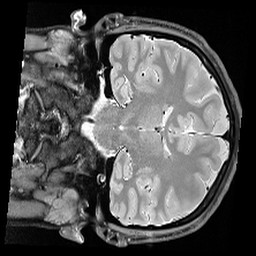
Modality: PDw
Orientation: coronal
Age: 21
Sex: male
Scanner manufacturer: siemens
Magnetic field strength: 3 T
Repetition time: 6.49 s
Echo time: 0.016 s